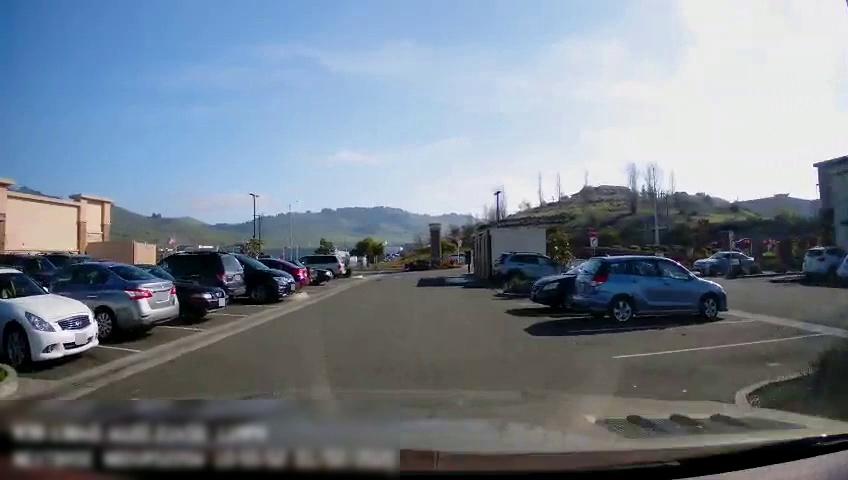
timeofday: Day
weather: Sunny
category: Drivable Space
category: Vehicles | Car
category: Vehicles | Car
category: Vehicles | Car
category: Vehicles | SUV
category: Vehicles | Car
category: Vehicles | SUV
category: Vehicles | SUV
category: Vehicles | Car
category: Vehicles | Car
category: Vehicles | SUV
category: Vehicles | SUV
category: Vehicles | Car
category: Vehicles | Car
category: Vehicles | Van